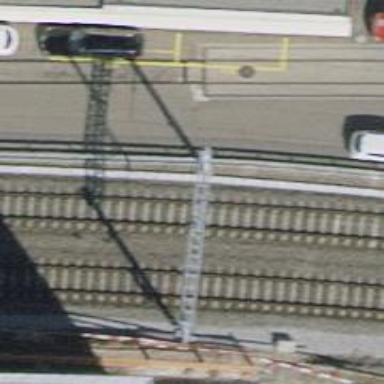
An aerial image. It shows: Single-track electrified railway with contact line.